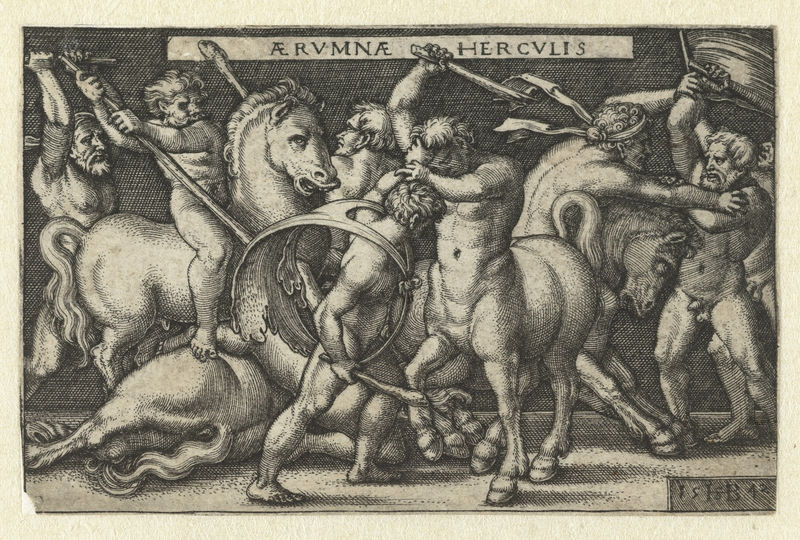
Titel: Hercules in gevecht met centaurs
Künstler: Hans Sebald Beham
Standort: Amsterdam
Institution: Rijksmuseum
Schlagwörter: kampf, mann, nackt, umhang, männer, stirnband, locken, pferd, pferde, reiter, hufe, gewalt, schlacht, lanze, geschlecht, stangen, druck, knüppel, waffen, zentaur, zentauren, speer, herkules, keule, dämonen, hoden, keulen